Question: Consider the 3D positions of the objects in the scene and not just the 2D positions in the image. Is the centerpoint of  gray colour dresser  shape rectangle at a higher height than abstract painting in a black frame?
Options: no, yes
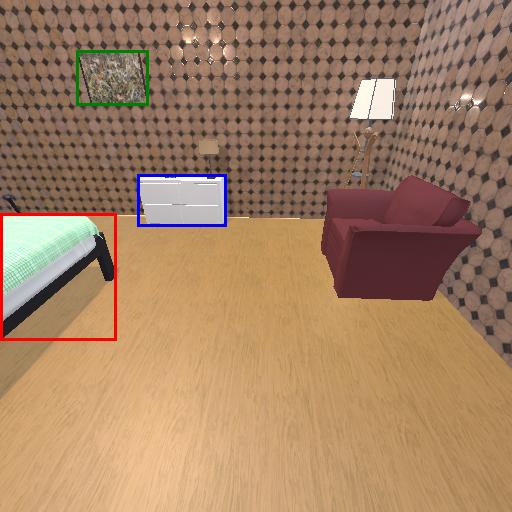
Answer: no